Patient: sex M, age 57
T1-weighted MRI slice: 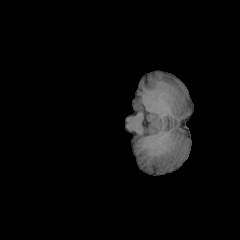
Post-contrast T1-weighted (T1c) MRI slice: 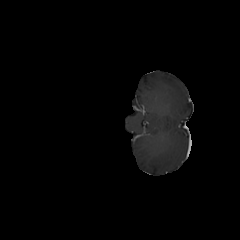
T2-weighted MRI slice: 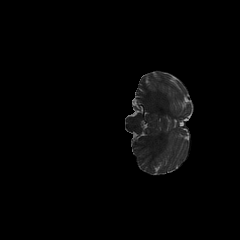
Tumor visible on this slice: no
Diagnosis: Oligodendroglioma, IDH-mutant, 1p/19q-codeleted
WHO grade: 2